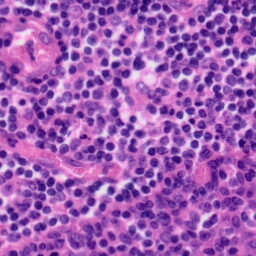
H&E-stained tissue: Tonsil